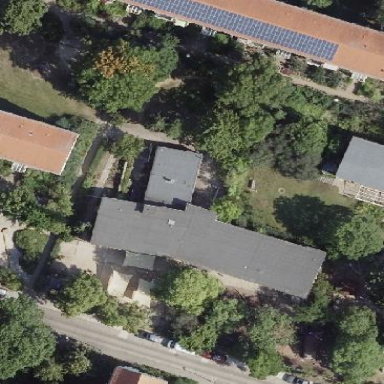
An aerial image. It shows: Kindergarten.